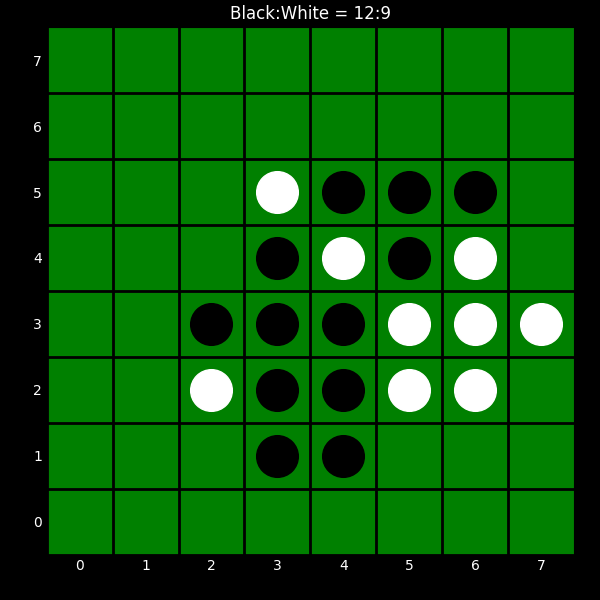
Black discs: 12
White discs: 9